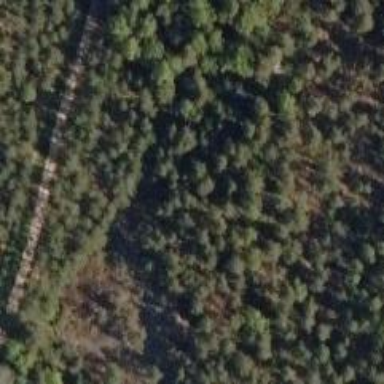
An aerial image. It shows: Path with track type of grade 4.